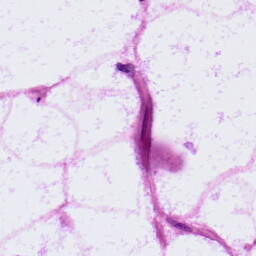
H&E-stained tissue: LymphNode